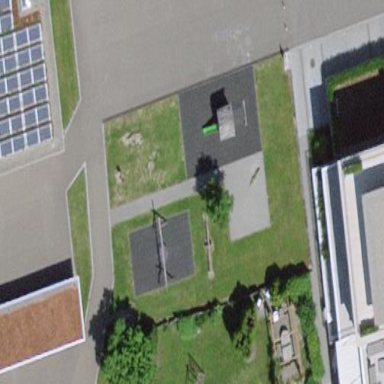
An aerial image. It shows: Playground area for leisure land.